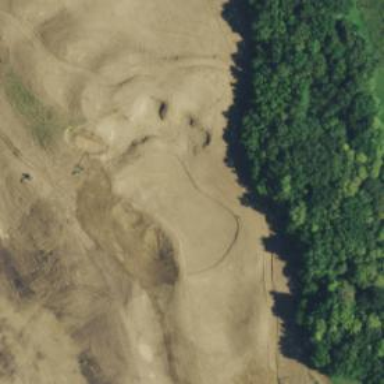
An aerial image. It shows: Golf hole.